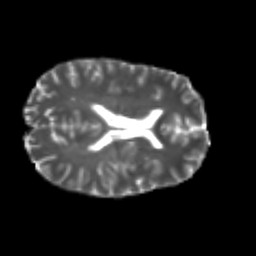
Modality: T2w
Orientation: axial
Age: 22
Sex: male
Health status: healthy
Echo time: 0.074 s